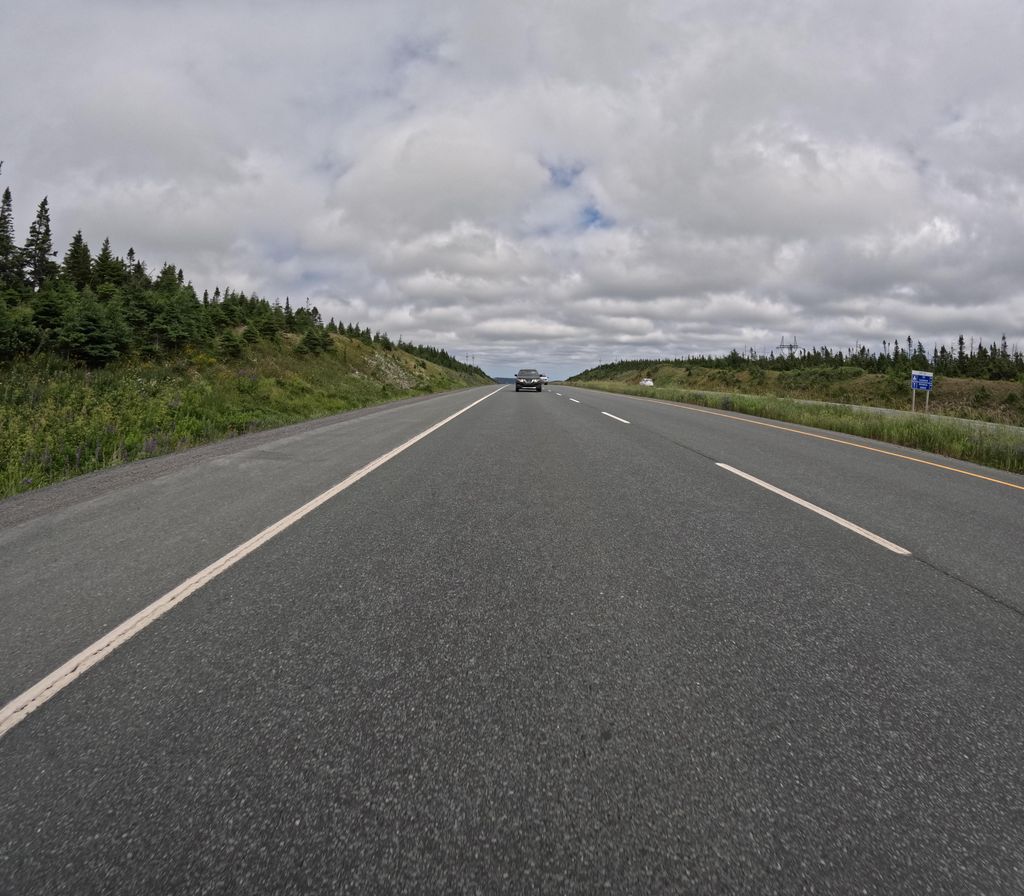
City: st_johns